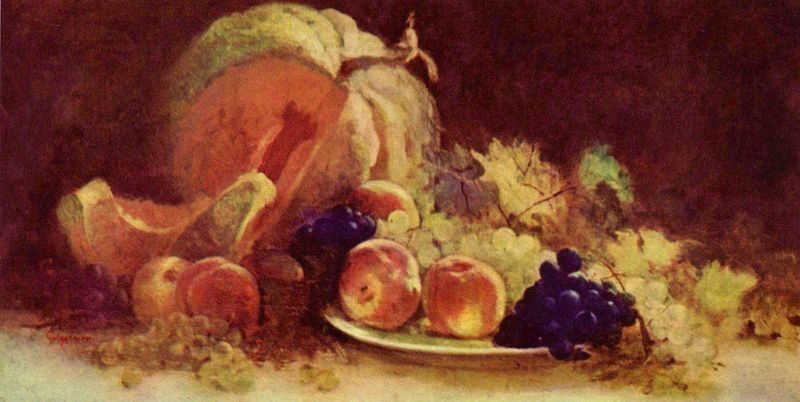
Titel: Stilleben mit Früchten
Künstler: Nicolae Grigorescu
Standort: Bukarest
Institution: Akademie
Schlagwörter: blau, blätter, dunkel, gemälde, laub, schatten, weiß, gelb, grün, komposition, ocker, braun, grau, hell, hintergrund, licht, orange, schwarz, tisch, obst, rot, wand, schale, teller, holland, ast, blatt, frucht, früchte, gemüse, kürbis, ranken, stilleben, stillleben, trauben, apfel, äpfel, sommer, lila, herbst, querformat, oil, red, tafel, wein, black, green, painting, table, yellow, pink, metall, brown, lichteinfall, stil, platte, frühling, stiel, melone, nature morte, zinn, zinnteller, rechteck, früchtestillleben, honigmelone, scheibe, ranke, weintrauben, apple, flesh, food, fruit, metallteller, pfirsich, background, death, lichtquelle, weinlaub, sfumato, lich, aprikose, aprikosen, nektarine, pfirsiche, traube, weinblätter, weintraube, weinranken, assiette, impressionism, purple, shadow, difus, weinblatt, bright, grape, peach, weinbeeren, weinranke, still life, erntedank, leaves, schnitte, angeschnitten, shapes, früchtestilleben, pfirsisch, pfirsische, leaf, steam, canvas, leave, grapes, peche, ästchen, dish, blurry, plate, round, vine, vines, stem, fruits, helle trauben, blaue trauben, apples, aprikos, chardouze, weinbeere, soft, kurbis, rind, melon, pumpkin, peaches, gourd, squash, vanity, fuzzy, intense, seed, stalk, indistinct, trist, pgirsich, dead nature, blurring, raisin, melons, clusters, ripe, vertrocknete blüte, stielansatz, slice, bunches, impressionisn, pumpking, punpkin